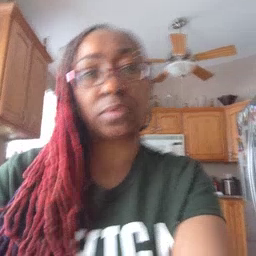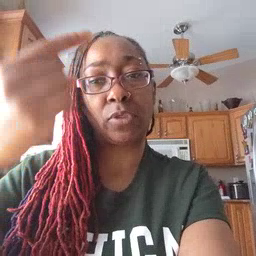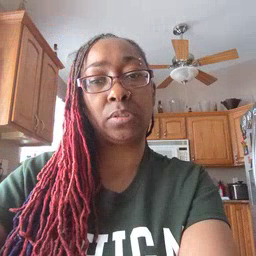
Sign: first